Question: I'm using createTrackbar in openCV to choose different actions on image: rotate, resize, or thresholding, etc. Basicactions is the callback function.
'''
createTrackbar(trackbar_type, window_name,
&type_action, type_max, basicactions);
void basicactions( int, void* )
{
switch(type_action)
{
case 0: // Original image
{
imshow(window_name,im);
break;
}
case 1: // Change contrast
{
double contrast = (double) (2*value-255);
Mat out=imcontrast(im,contrast);
imshow( window_name, out );
break;
}
case 2: //Resizing
{
'''
The problem is I want to display the current action to the user. However, the trackbar can only display number. And the name of trackbar can not be displayed in full size on Windows (it's shortened). Anyway to display string in trackbar instead of number?

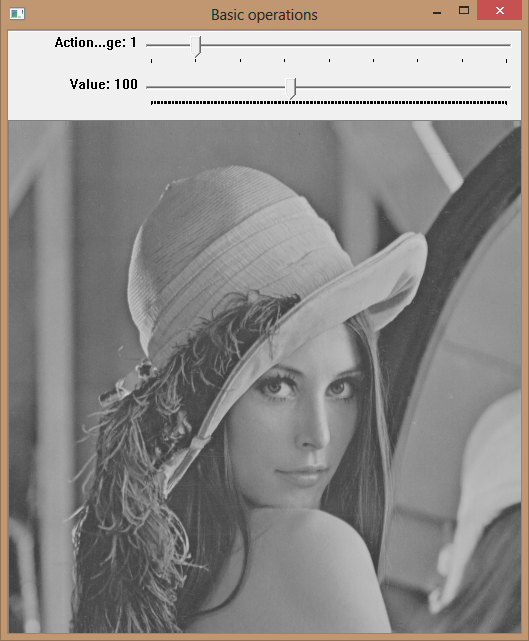
Answer: no, not possible.
maybe createButton() for each of your actions instead